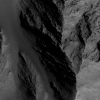
Atmospheric dust classification: not_dusty